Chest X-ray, PA view. Patient: 70 years old, sex M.
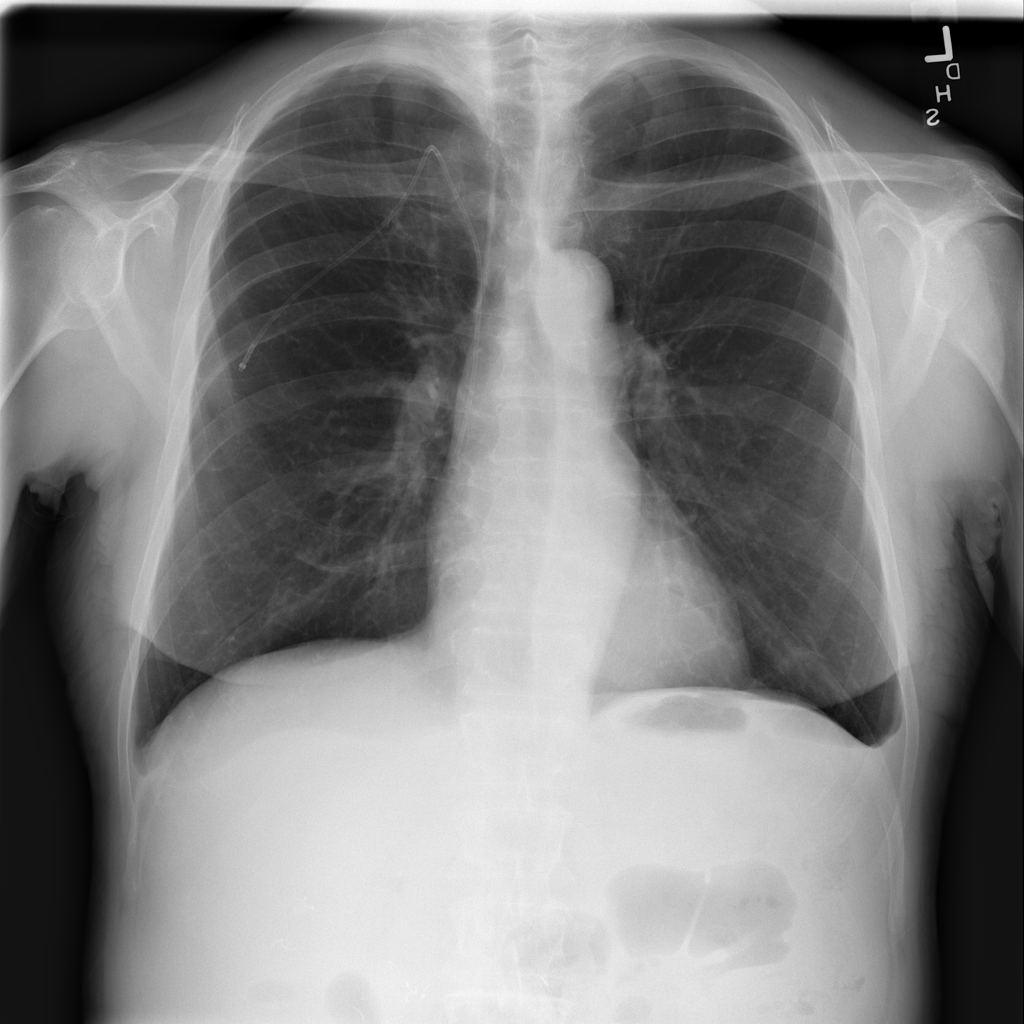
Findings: Emphysema